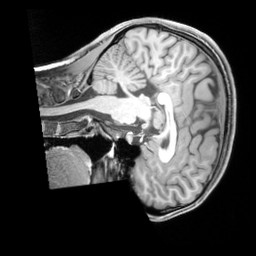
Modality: T1w
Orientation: sagittal
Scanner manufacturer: siemens
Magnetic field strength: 3 T
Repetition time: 2.3 s
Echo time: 0.00226 s